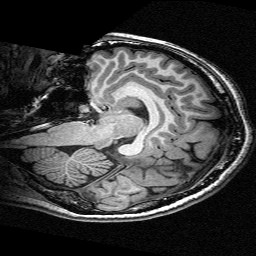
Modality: T1w
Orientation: sagittal
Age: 20
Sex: female